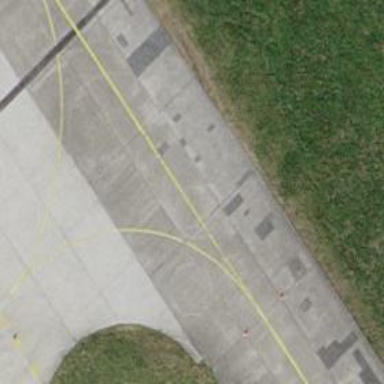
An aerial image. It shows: Image of taxiway at airport.